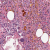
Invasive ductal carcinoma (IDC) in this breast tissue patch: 0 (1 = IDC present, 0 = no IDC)